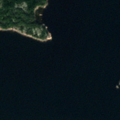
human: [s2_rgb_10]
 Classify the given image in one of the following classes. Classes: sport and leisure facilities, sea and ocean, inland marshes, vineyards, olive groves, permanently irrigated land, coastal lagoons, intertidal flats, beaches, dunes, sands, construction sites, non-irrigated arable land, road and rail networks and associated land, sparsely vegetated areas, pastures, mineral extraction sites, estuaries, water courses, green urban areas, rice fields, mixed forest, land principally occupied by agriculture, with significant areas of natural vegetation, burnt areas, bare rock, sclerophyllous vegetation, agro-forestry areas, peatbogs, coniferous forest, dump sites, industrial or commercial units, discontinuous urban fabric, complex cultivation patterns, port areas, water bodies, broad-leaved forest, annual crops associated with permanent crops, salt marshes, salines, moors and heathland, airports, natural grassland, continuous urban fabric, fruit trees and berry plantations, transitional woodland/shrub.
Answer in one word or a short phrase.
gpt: coniferous forest, sea and ocean